Question: I created the status bar 'CStatusBar statusBar;' in the 'class CMainFrame : public CFrameWnd' class
and I am doing that:
'''
if (!statusBar.CreateEx(this, TBSTYLE_AUTOSIZE, WS_CHILD | CBRS_TOP | WS_VISIBLE | CBRS_GRIPPER) ||
!statusBar.LoadToolBar(IDR_TOOLBAR))
{
return -1;
}
if (!statusBar.CreateEx(this, SBARS_TOOLTIPS, WS_CHILD | WS_VISIBLE | CBRS_BOTTOM | CBRS_GRIPPER))
{
return -1;
}
statusBar.SetIndicators(indicators, sizeof(indicators)/sizeof(UINT));
'''
// and then trying:
'''
statusBar.EnableDocking(CBRS_ALIGN_BOTTOM); // here I recieve an assertion
EnableDocking(CBRS_ALIGN_BOTTOM);
DockControlBar(&statusBar);
'''
What is the wrong here (Almost the same behaviour works for tool bar)?
And Is it possible to make a status bar with enabled docking ?
I beelieve it is possible cause I have this in the picture:

It is what I have in the code :
'''
if (!m_wndStatusBar.CreateEx(this, TBSTYLE_FLAT, WS_CHILD | WS_VISIBLE | CBRS_BOTTOM | CBRS_GRIPPER | CBRS_FLYBY | CBRS_SIZE_DYNAMIC))
{
TRACE0("Ne udalos' sozdat' stroku sostoianiia
");
return -1;
}
m_wndStatusBar.SetIndicators(indicators, sizeof(indicators) / sizeof(UINT));
// TODO:
m_wndStatusBar.EnableDocking(CBRS_ALIGN_ANY);
EnableDocking(CBRS_ALIGN_ANY);
DockControlBar(&m_wndStatusBar);
'''
And I still recieve an assertion that are becomes only when I add 'DockControlBar(&m_wndStatusBar);'.
without this is don't work too, and I think it is normal
but why it is don't work with it?
<URL>
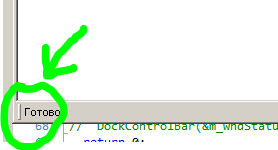
Answer: Your statusBar is created twice. Second time without any resource. Remove the second CreateEx, it should work without any problem.